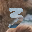
Label: 3